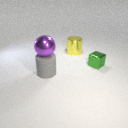
large gray rubber cylinder in front of small green metal cube